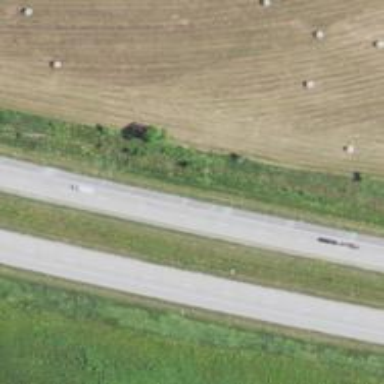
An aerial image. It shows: This image shows trunk highway that functions as expressway.